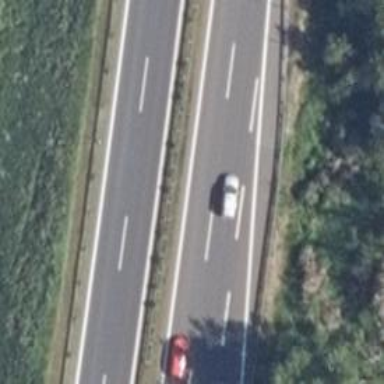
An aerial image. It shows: Asphalt motorway.